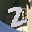
Label: 2